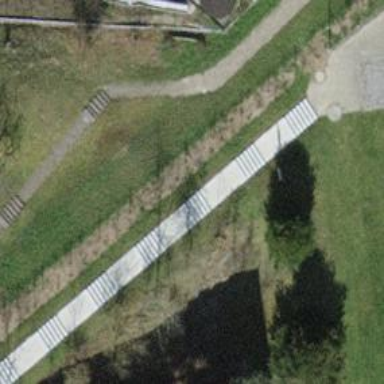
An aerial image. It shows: Set of steps on the road.